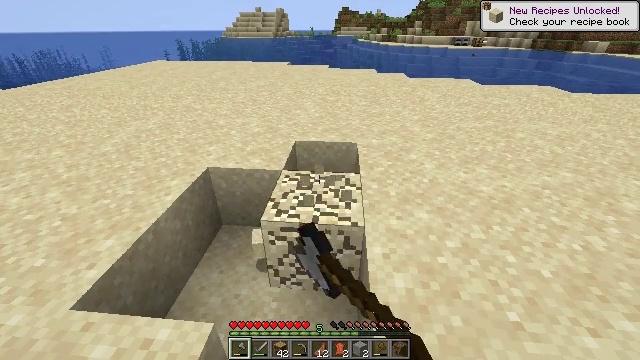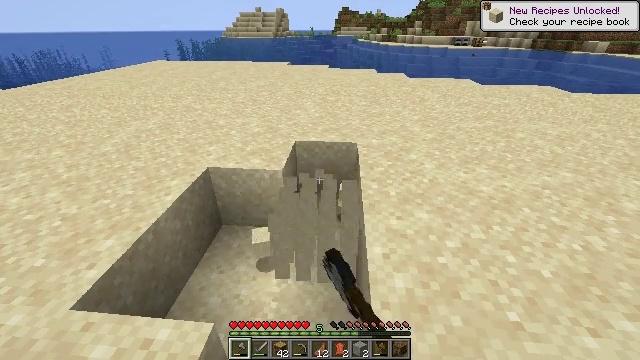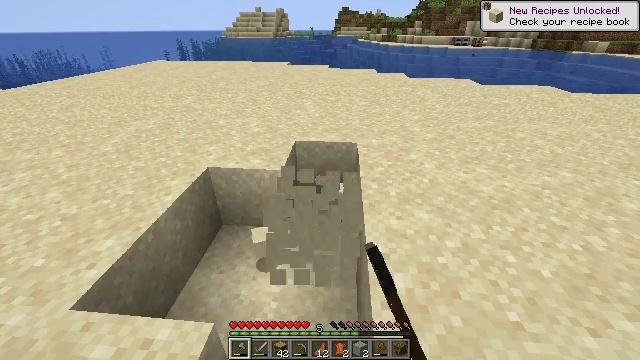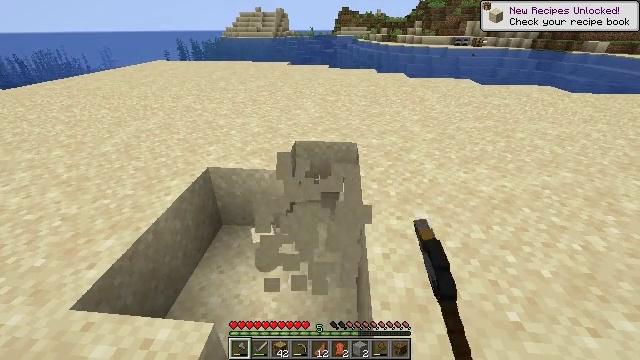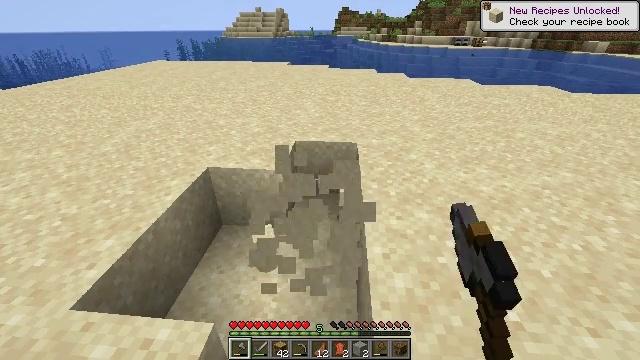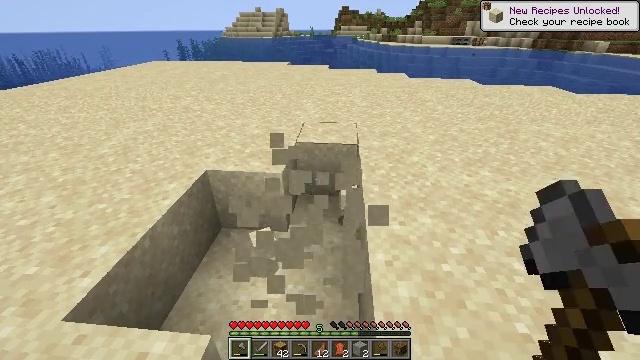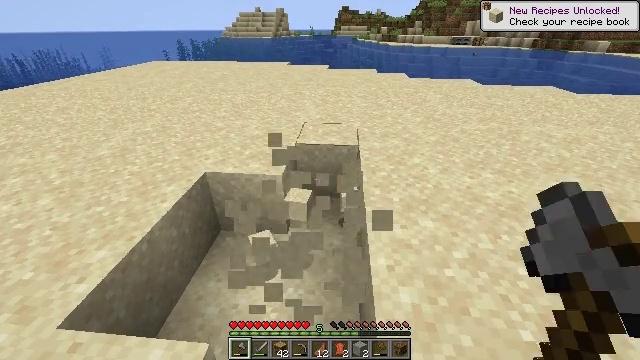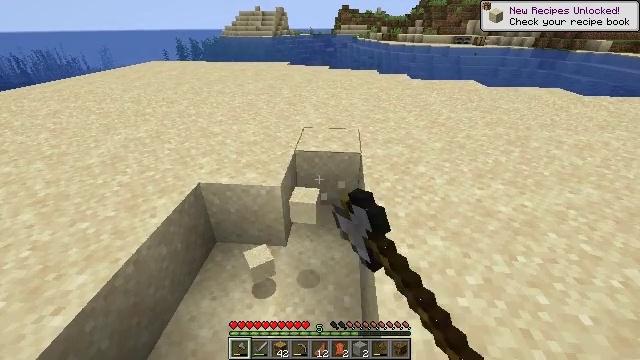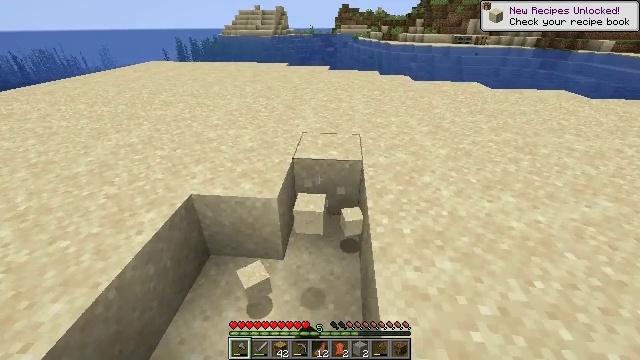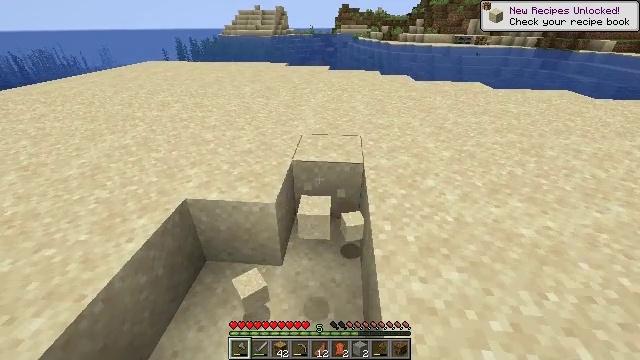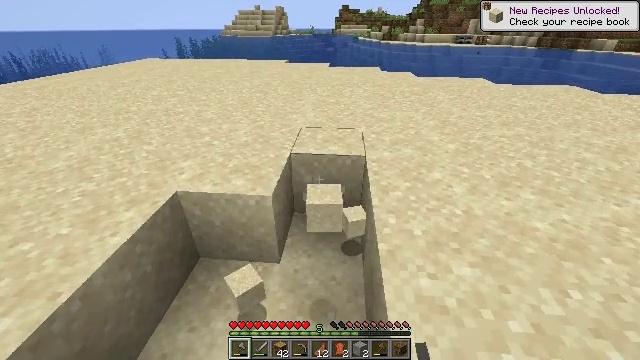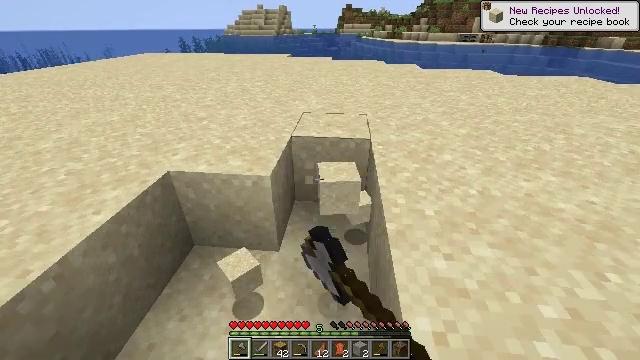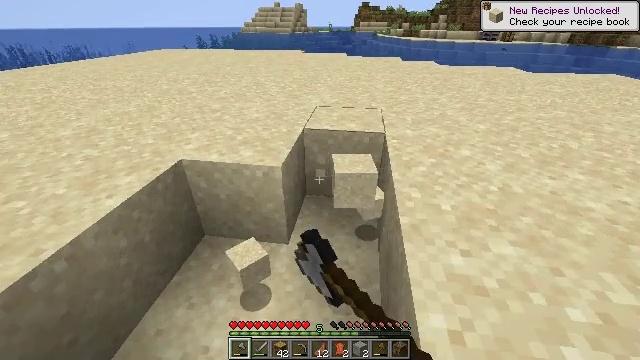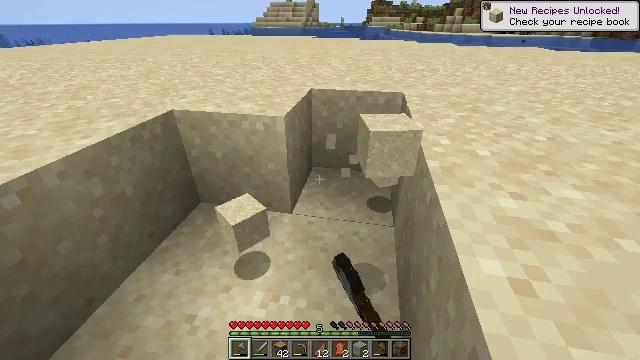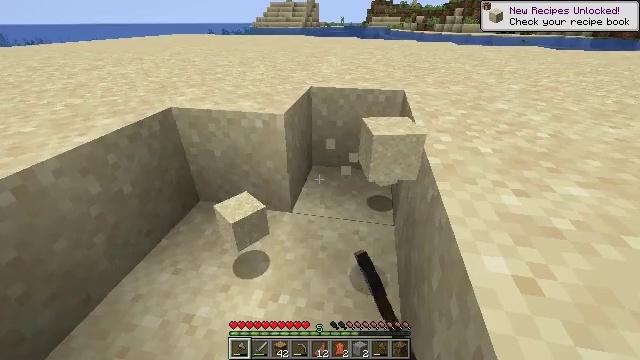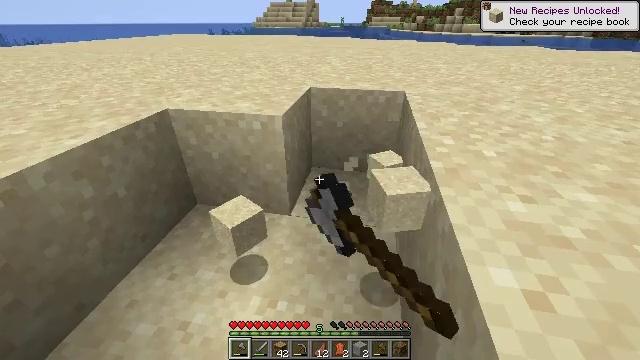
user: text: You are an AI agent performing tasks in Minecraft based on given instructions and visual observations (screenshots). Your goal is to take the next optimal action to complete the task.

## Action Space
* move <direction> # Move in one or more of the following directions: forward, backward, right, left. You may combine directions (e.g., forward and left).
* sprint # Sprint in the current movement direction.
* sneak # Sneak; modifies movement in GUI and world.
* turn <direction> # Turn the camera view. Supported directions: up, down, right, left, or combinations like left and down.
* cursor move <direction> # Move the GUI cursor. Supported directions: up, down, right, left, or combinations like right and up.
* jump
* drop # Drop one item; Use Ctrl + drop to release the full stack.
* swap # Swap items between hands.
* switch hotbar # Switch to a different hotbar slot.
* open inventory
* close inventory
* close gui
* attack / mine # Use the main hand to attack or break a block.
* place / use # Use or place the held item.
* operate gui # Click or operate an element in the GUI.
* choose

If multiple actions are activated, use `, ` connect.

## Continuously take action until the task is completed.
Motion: motion action
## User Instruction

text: Mine sand by the water.
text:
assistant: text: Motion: attack / mine
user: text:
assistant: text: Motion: attack / mine
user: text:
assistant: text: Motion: attack / mine
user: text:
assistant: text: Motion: attack / mine
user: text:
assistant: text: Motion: move forward, attack / mine
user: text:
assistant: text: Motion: move forward, attack / mine
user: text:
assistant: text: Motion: move forward, attack / mine
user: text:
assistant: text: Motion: move forward, attack / mine
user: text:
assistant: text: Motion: attack / mine
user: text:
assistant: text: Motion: attack / mine
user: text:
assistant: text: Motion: attack / mine
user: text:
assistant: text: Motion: turn left, attack / mine
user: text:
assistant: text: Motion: turn left, attack / mine
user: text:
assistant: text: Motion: attack / mine
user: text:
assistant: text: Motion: attack / mine
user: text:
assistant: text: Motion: attack / mine
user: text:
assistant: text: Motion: turn left and up, attack / mine
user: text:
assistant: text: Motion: turn left, attack / mine
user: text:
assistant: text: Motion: attack / mine
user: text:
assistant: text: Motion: attack / mine
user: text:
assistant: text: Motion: attack / mine
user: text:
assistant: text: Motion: attack / mine
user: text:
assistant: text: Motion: attack / mine
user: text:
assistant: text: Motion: attack / mine
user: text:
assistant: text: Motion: attack / mine
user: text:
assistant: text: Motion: attack / mine
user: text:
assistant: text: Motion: attack / mine
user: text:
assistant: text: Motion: turn right and up, attack / mine
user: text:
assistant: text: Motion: turn right and up, attack / mine
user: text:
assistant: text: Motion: turn right, attack / mine